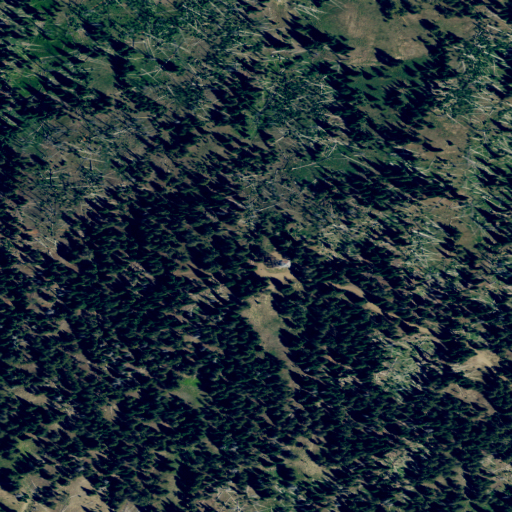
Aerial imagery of mountain in Oregon named Russel Mountain containing evergreen forest, shrub, and grassland